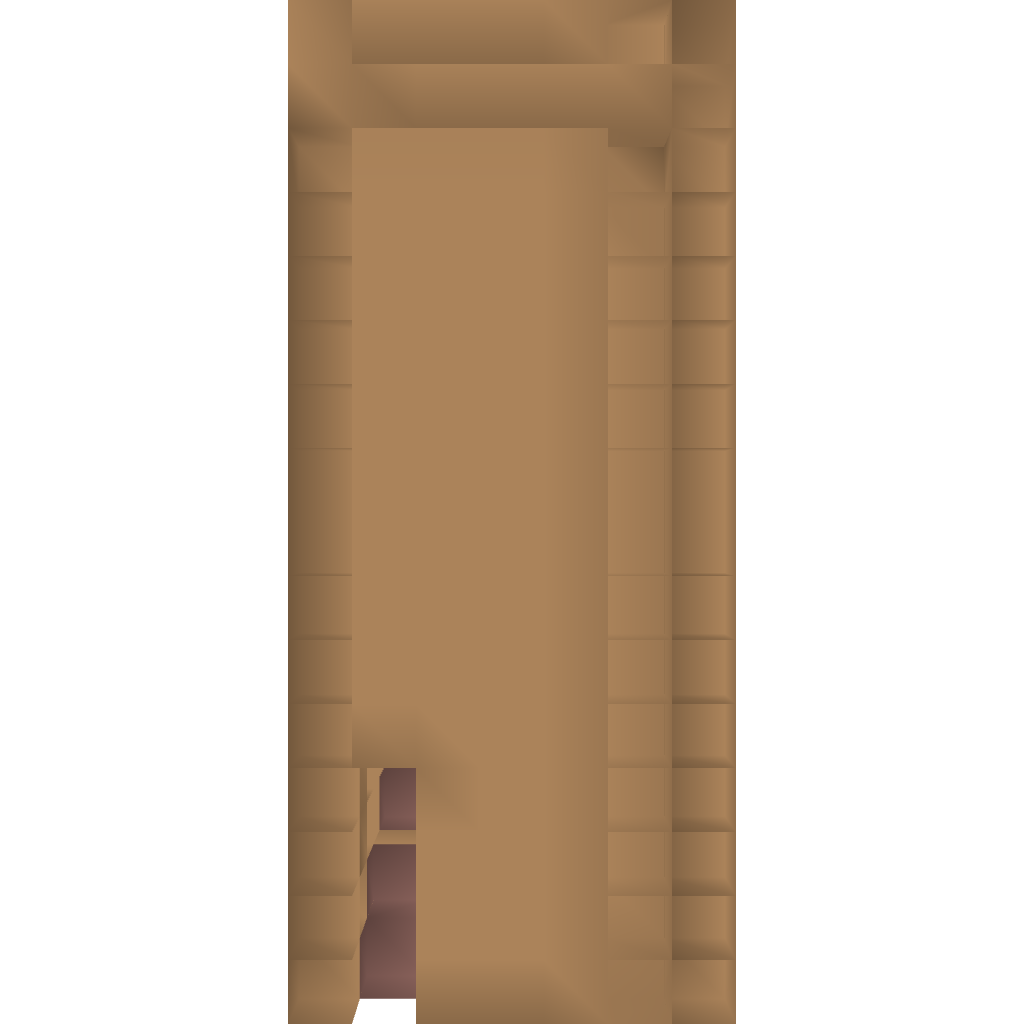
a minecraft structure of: Watch Tower bad low quality